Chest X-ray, AP view. Patient: 60 years old, sex F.
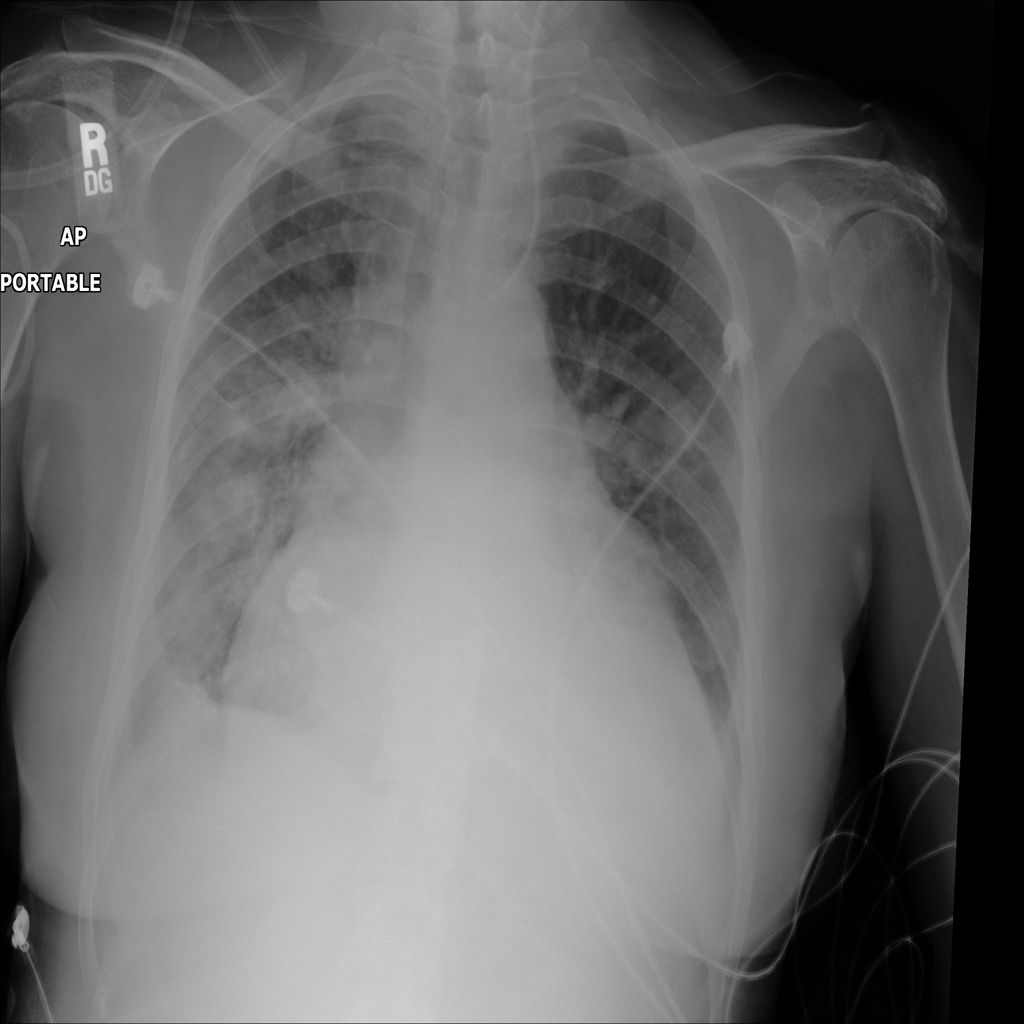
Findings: Cardiomegaly, Effusion, Pleural_Thickening